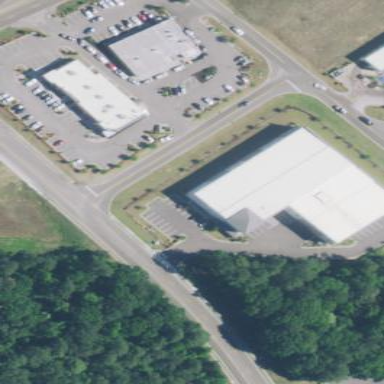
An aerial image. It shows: Building used for storage rental.